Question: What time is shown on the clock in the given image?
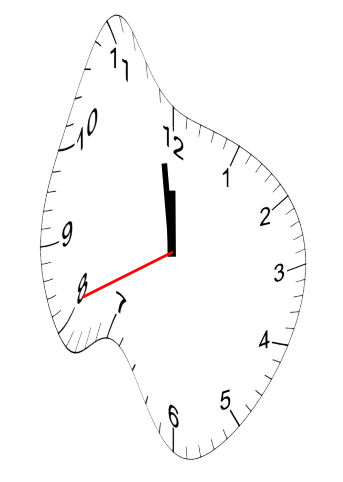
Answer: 11:58:41